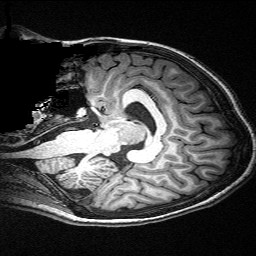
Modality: T1w
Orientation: sagittal
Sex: female
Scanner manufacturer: siemens
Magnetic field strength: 3 T
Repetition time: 2.3 s
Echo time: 0.00336 s